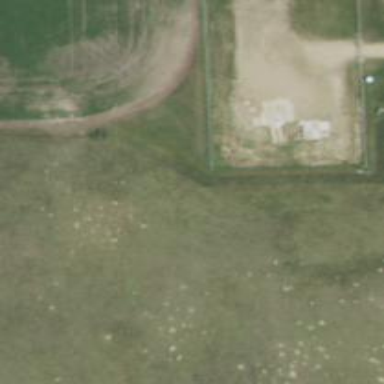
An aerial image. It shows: Military bunker enclosed by fence.